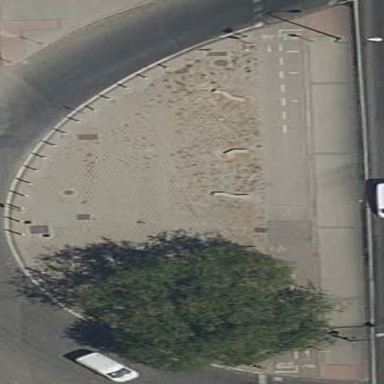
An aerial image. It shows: Pedestrian road.